Question: I have recently changed over from Intellij 11 to Intellij 13 Community Edition. I have built my project but it seems that the 9Patch images are not working as expected.

You can see from this shadow on the navigation drawer. The 9patch images where working fine in intellij 11 so I presume there is a problem with the IDE/build process rather than the image.
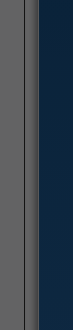
Answer: This is an issue with intellij 13, feel free to vote for it <URL>